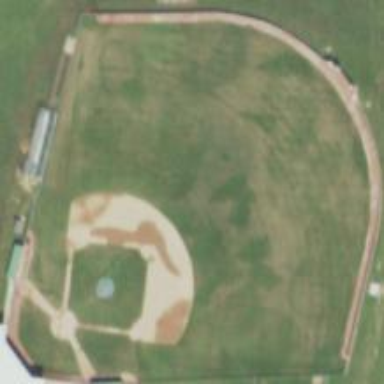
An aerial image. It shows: Baseball pitch for leisure and sports activities.